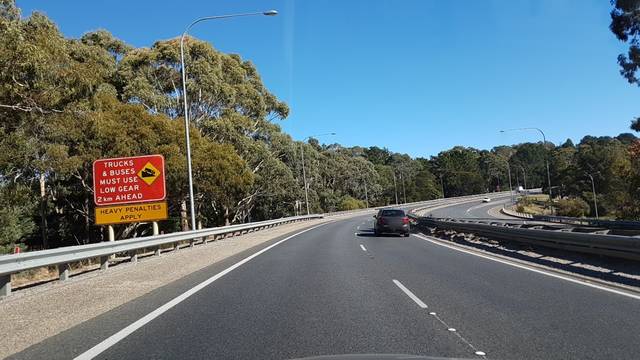
Region: Australia
Coordinates: -35.002, 138.717